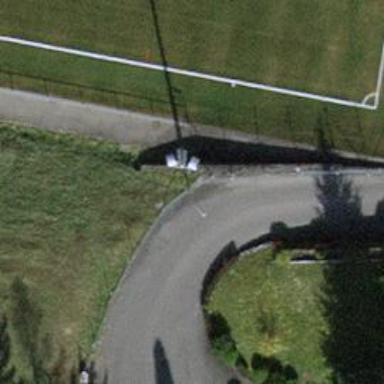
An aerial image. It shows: Residential road.